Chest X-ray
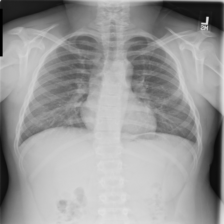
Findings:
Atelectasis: negative
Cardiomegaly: negative
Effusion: negative
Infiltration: negative
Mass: negative
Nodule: negative
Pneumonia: negative
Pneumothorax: negative
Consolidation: negative
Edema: negative
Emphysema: negative
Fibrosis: negative
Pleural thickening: negative
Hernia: negative